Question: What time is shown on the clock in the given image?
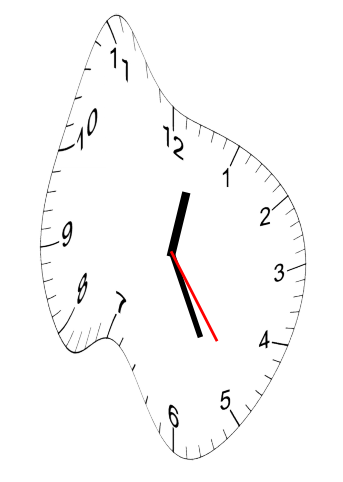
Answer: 12:25:24